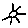
Label: sun